Field crop: maize
Growth stage: 2
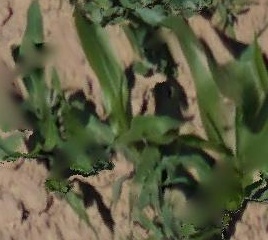
Species: maize